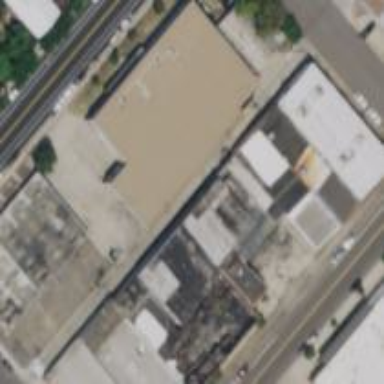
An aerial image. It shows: Industrial building with brown roof.